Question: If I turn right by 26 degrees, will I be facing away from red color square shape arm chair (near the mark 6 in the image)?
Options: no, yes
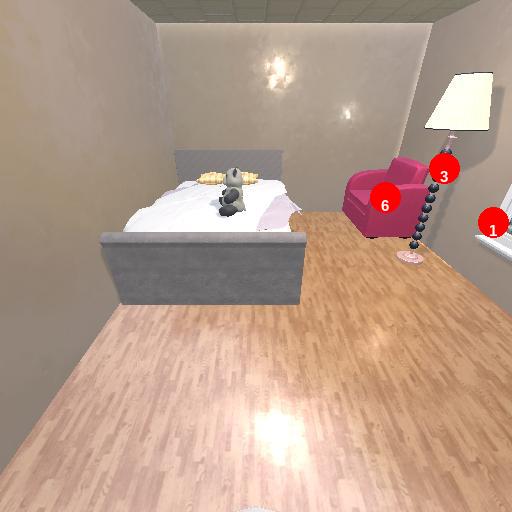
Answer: no